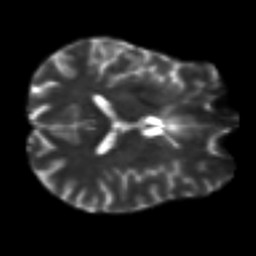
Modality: T2w
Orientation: axial
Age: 43
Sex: male
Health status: healthy
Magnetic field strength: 3 T
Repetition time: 9 s
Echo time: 0.093 s